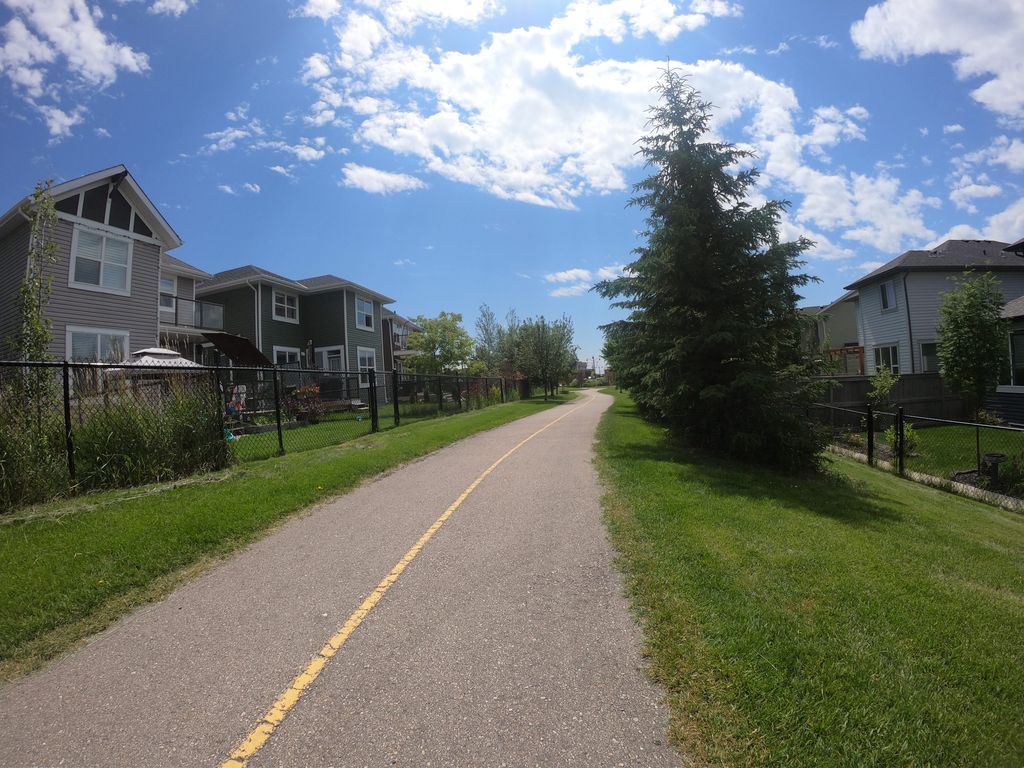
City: calgary